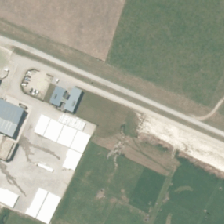
Land cover: urban_build_up